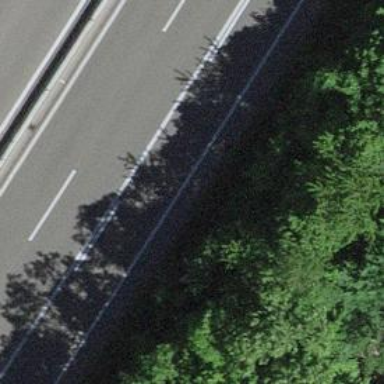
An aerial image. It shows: Motorway link.